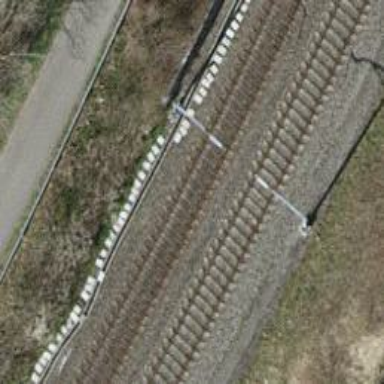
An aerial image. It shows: Railway track with contact lines for electrification.